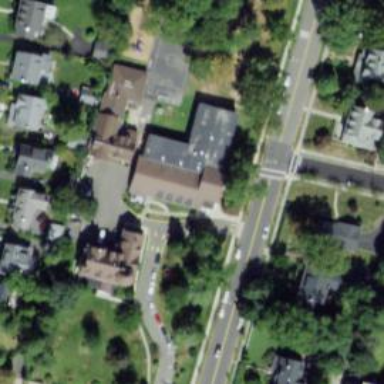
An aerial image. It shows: School.